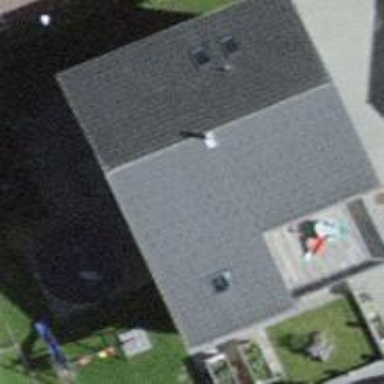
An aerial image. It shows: Simple house.